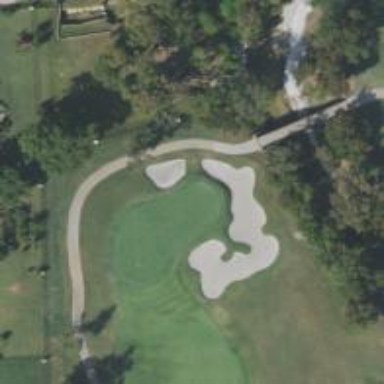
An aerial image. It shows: View of golf hole.